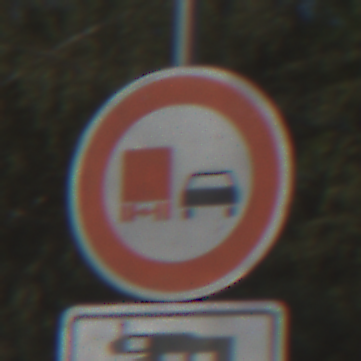
Verkehrszeichen: UeberholverbotKraftfahrzeuge
Zusatzzeichen unten: MehrspurigeFahrzeugeFrei10
Umgebung: Outdoor, Nature
Tageszeit: Midday
Wetter: Clear
Licht: Natural
Jahreszeit: Summer
Kontrast: HighContrast